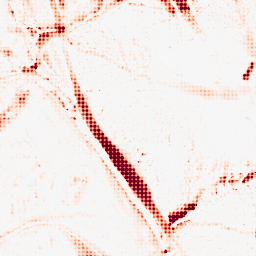
Category: morphological
Decomposition family: morphological_ellipse
Decomposition parameters: operation: opening
width: 20
height: 30
Upsampling method: sinc_blackman
Upsampling parameters: scale: 8
kernel_size: 8
Upsampling scale: 8